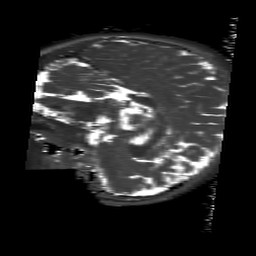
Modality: T2map
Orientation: sagittal
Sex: female
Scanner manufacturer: siemens
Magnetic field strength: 3 T
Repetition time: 4 s